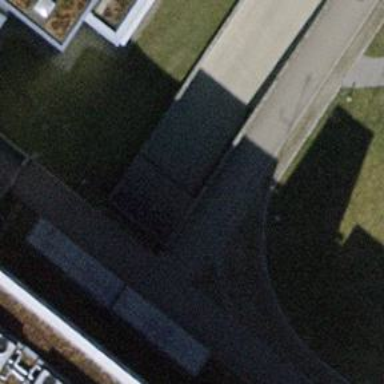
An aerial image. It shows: Parking entrance.